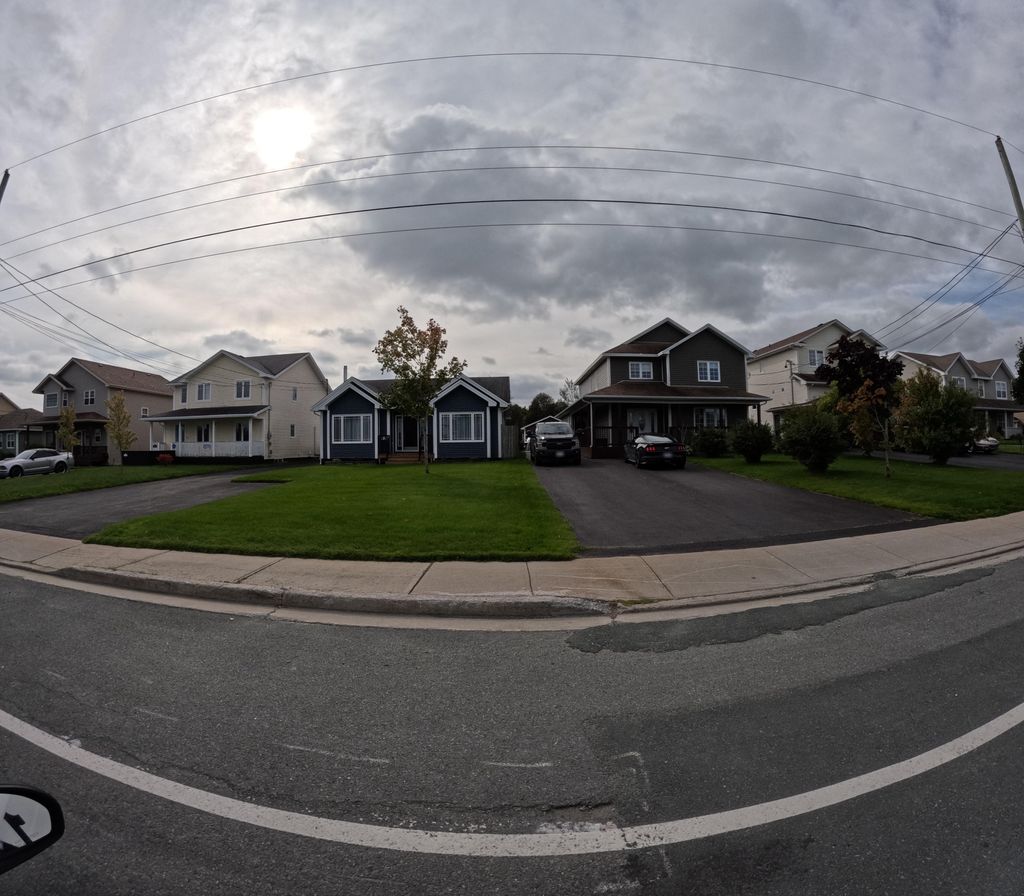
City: st_johns